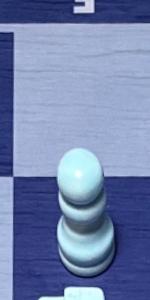
Label: Pawn_White